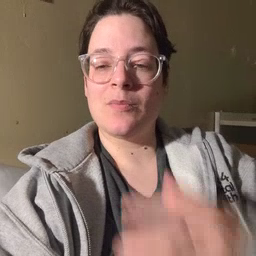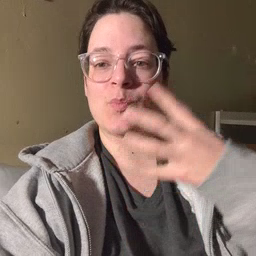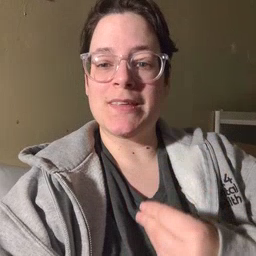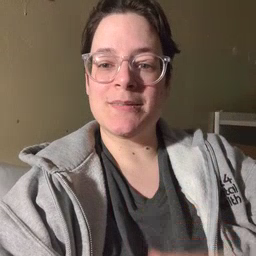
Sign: wet